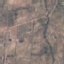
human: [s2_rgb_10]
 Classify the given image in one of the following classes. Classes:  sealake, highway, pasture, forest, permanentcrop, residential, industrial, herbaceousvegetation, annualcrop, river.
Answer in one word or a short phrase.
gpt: PermanentCrop